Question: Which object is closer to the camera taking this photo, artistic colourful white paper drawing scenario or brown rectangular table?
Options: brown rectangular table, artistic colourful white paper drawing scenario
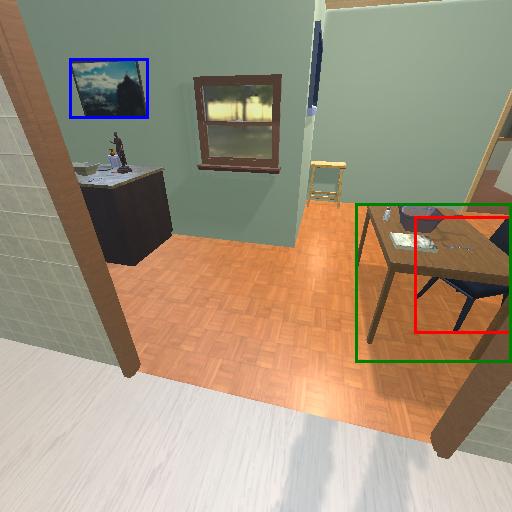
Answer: brown rectangular table